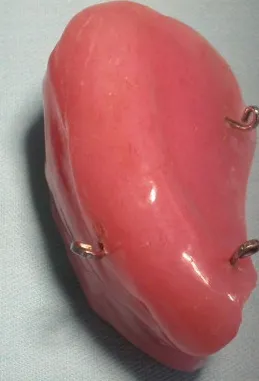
Spiessl type immediate obturator with loops inserted.
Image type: pathology (gram)